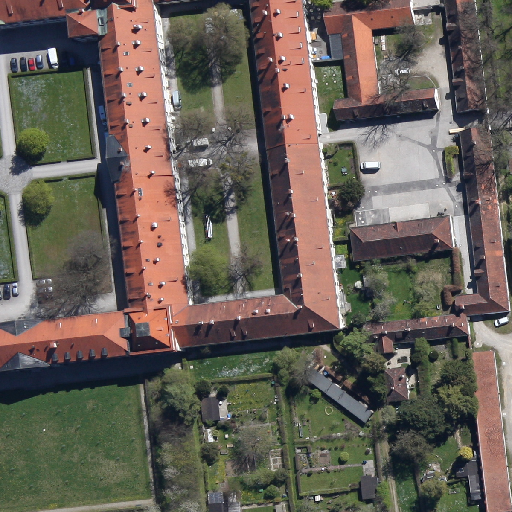
Referring expression: paved road